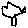
Label: tree